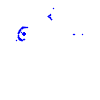
Particle: proton